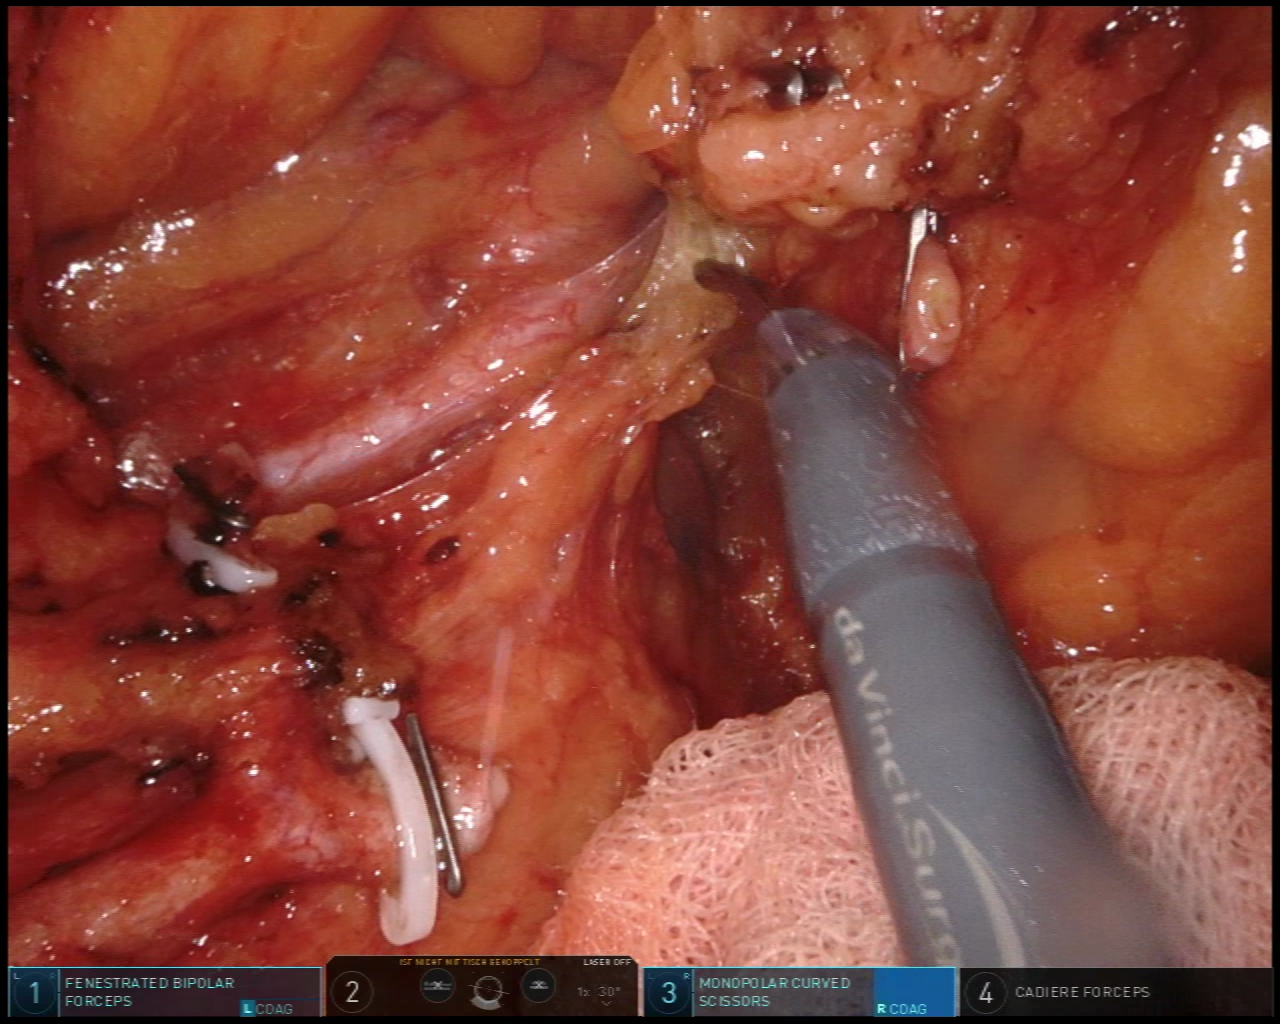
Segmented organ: ureter
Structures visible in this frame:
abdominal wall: no
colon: no
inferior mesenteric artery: no
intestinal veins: no
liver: no
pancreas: no
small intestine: no
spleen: no
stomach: no
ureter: yes
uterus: no
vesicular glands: no